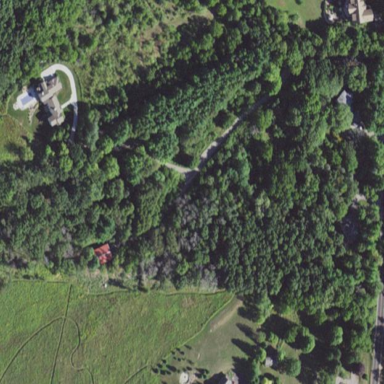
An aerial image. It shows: Beautiful woodland area.